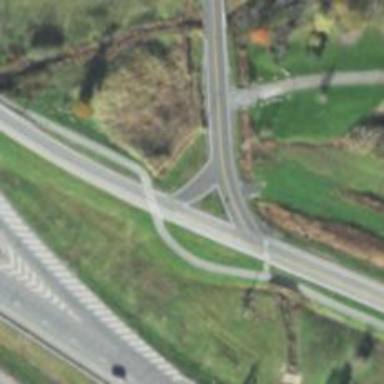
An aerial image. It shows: Secondary link road.